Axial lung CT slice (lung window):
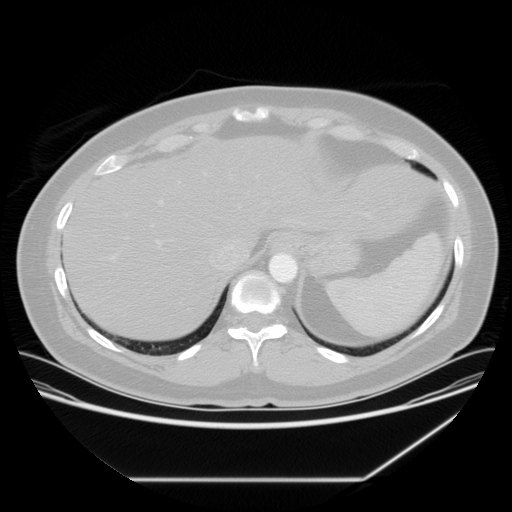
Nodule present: no